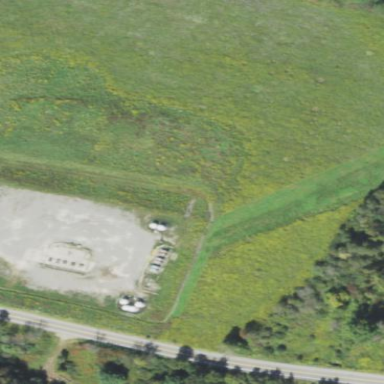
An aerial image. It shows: Industrial area used for fracking.